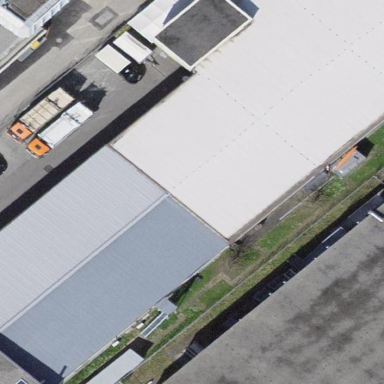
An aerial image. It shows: Industrial building.